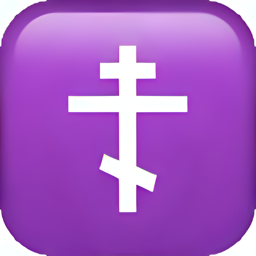
Name: orthodox cross
Emoji: ☦
Group: Symbols
Sub-group: religion